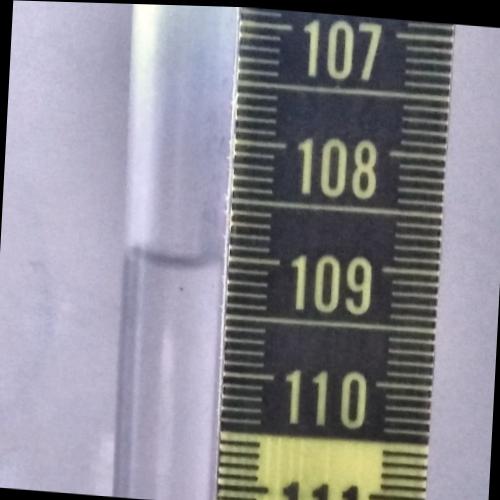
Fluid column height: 109.0 cm